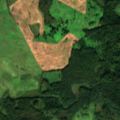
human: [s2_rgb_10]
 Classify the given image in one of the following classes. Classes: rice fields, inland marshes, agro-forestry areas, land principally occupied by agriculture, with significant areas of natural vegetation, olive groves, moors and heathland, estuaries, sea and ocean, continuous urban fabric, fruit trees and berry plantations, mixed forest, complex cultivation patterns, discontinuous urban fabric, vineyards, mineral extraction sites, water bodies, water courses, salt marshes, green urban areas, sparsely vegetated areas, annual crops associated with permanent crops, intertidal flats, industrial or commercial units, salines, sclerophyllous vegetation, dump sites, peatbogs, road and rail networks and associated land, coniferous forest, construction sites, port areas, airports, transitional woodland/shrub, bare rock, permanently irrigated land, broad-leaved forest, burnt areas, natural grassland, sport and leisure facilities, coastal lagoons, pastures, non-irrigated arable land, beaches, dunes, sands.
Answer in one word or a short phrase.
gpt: pastures, land principally occupied by agriculture, with significant areas of natural vegetation, broad-leaved forest, mixed forest